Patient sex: F
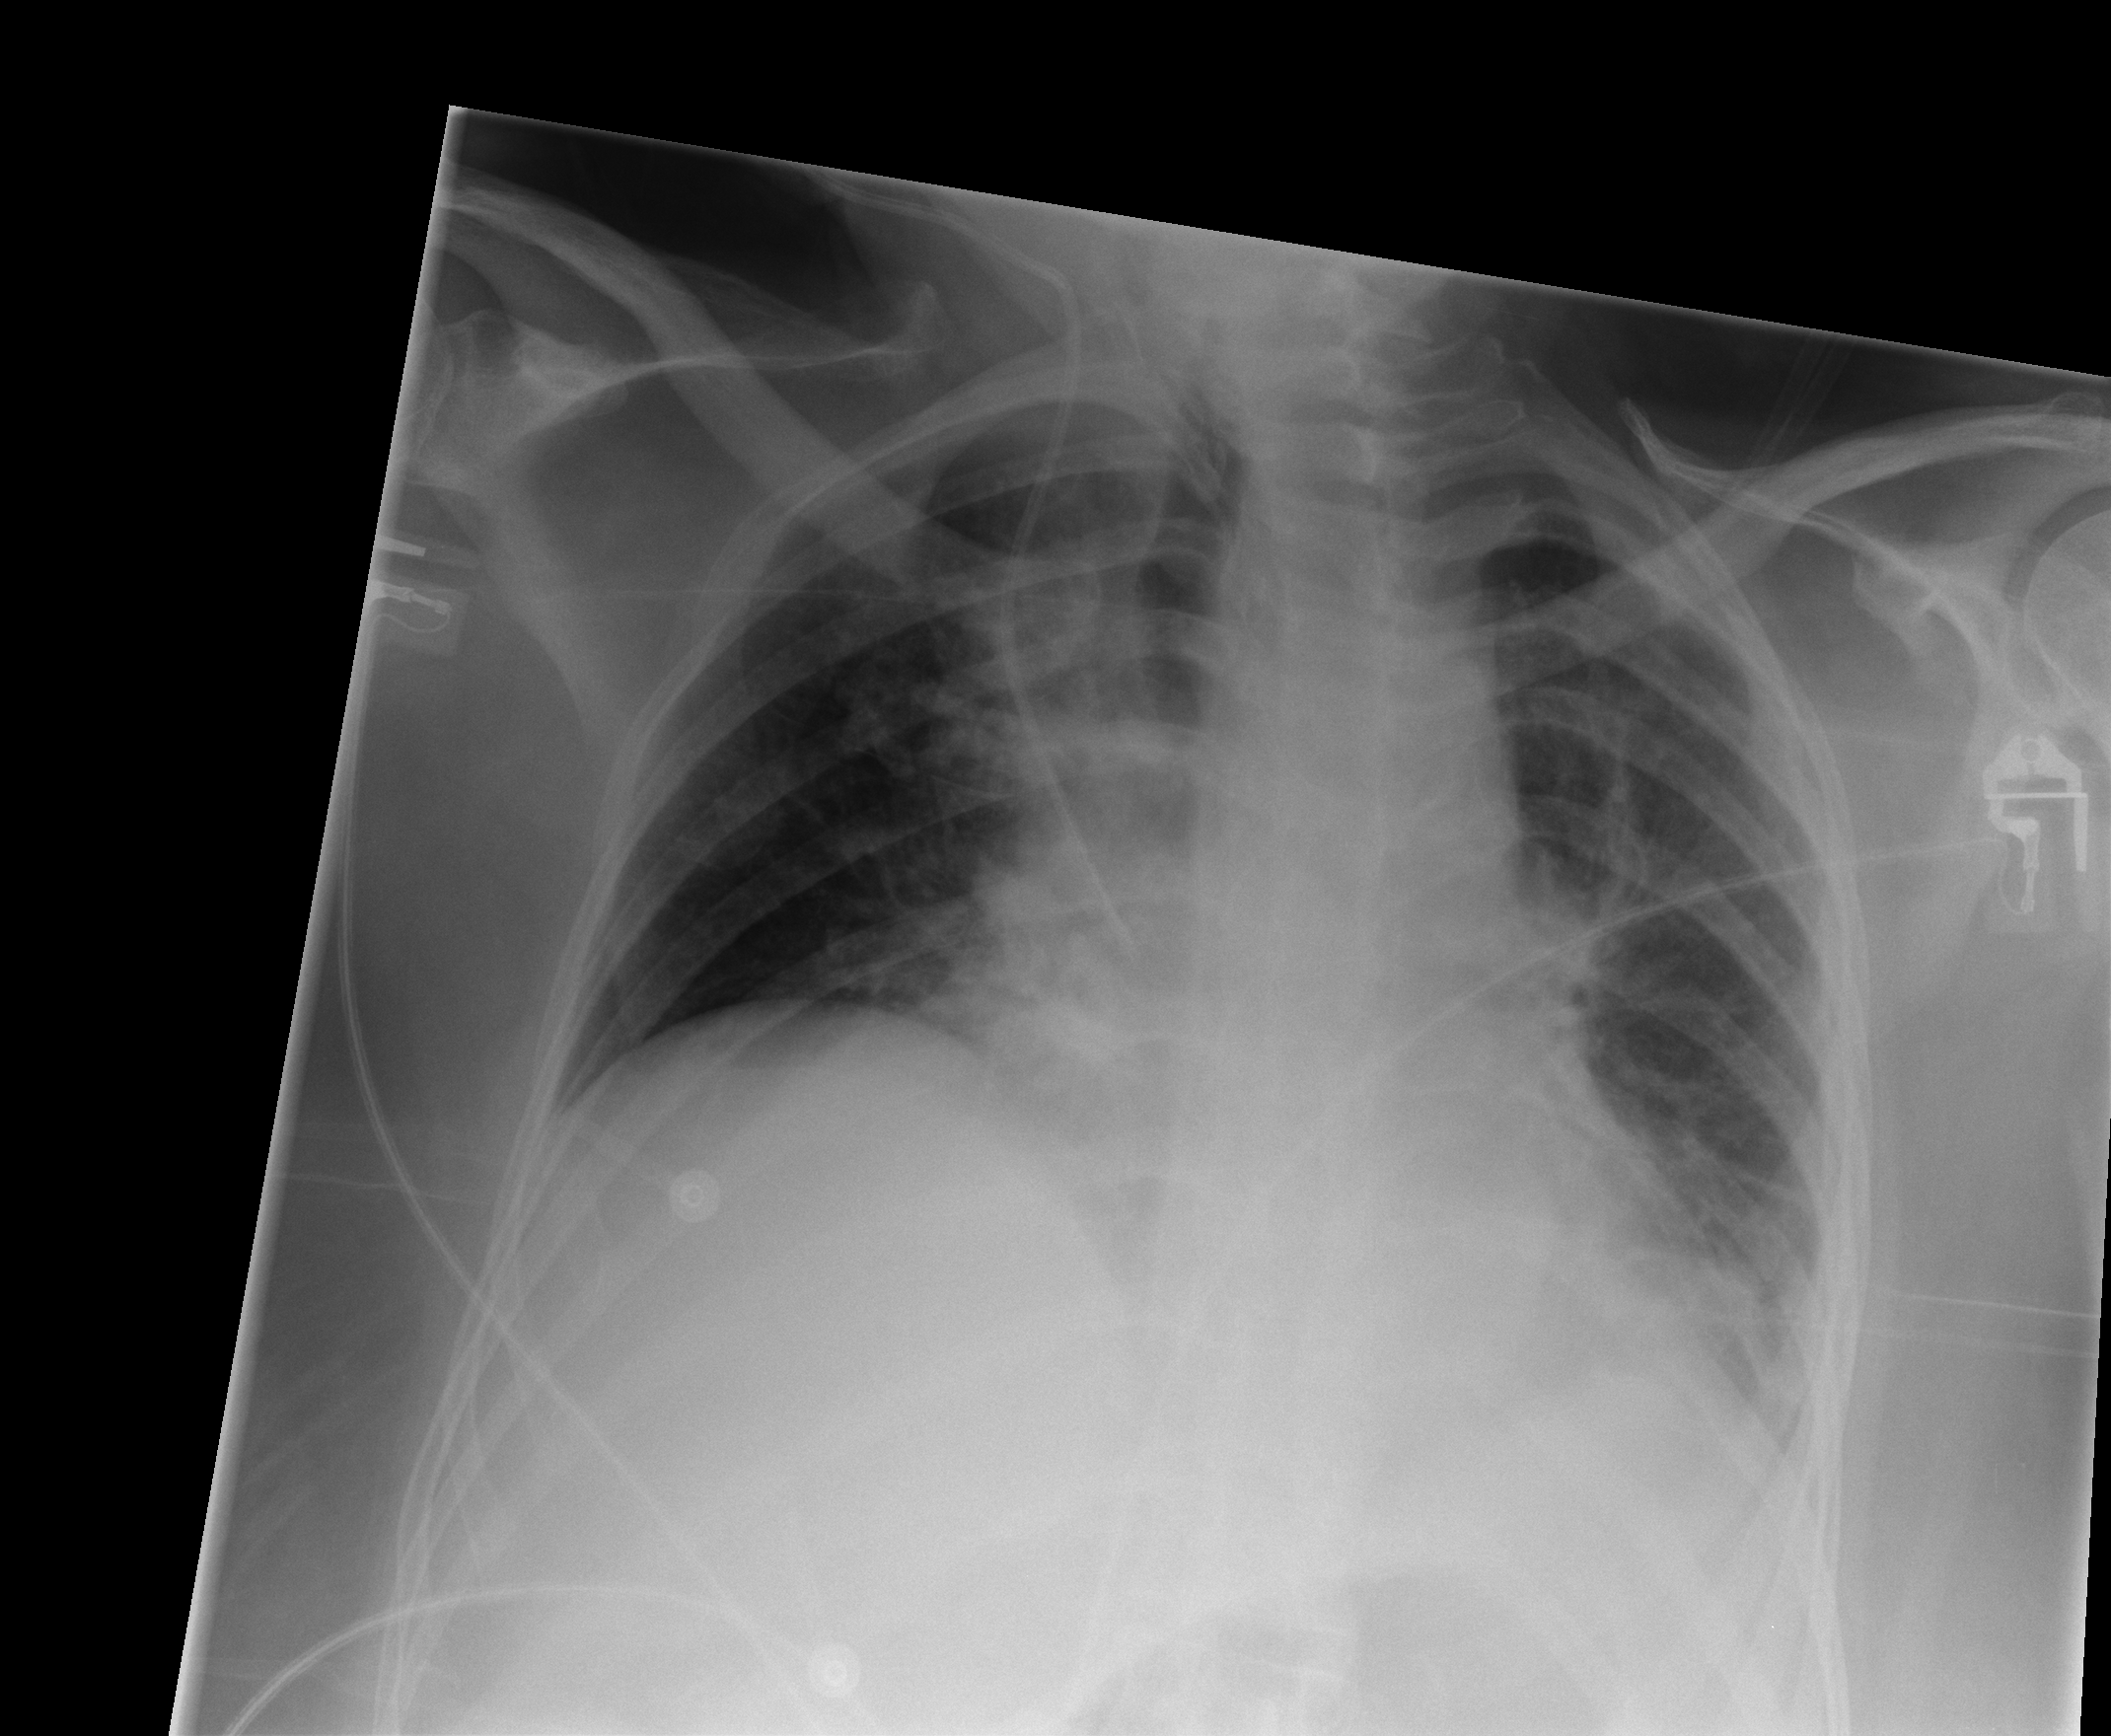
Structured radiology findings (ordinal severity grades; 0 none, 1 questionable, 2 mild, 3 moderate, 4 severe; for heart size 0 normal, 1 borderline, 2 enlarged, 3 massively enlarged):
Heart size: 0
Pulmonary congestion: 2
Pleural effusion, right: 0
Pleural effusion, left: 1
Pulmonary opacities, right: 0
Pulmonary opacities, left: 0
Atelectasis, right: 0
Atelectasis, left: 2